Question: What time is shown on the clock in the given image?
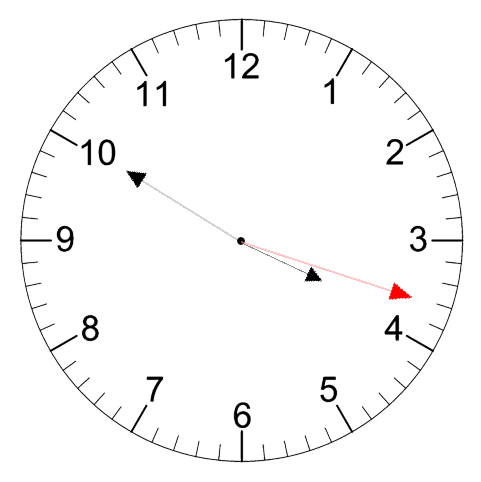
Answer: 03:50:18